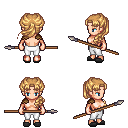
a pixel art fantasy rpg character, female body template, human, light skin, leather shoulder armor, white pants, light blonde princess hairstyle, gray slippers, spear, four views (front, back, left, right), 2x2 character sprite sheet, small pixel art, hard edges, no anti-aliasing